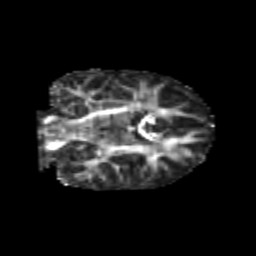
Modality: FA
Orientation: coronal
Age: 7
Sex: male
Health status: healthy